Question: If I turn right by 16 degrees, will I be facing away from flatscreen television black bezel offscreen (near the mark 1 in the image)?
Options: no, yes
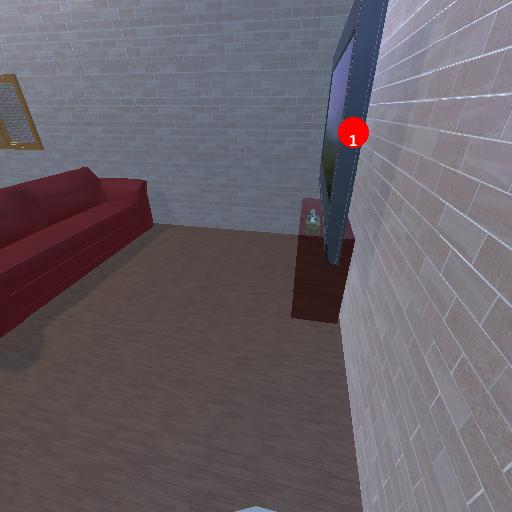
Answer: no